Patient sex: M
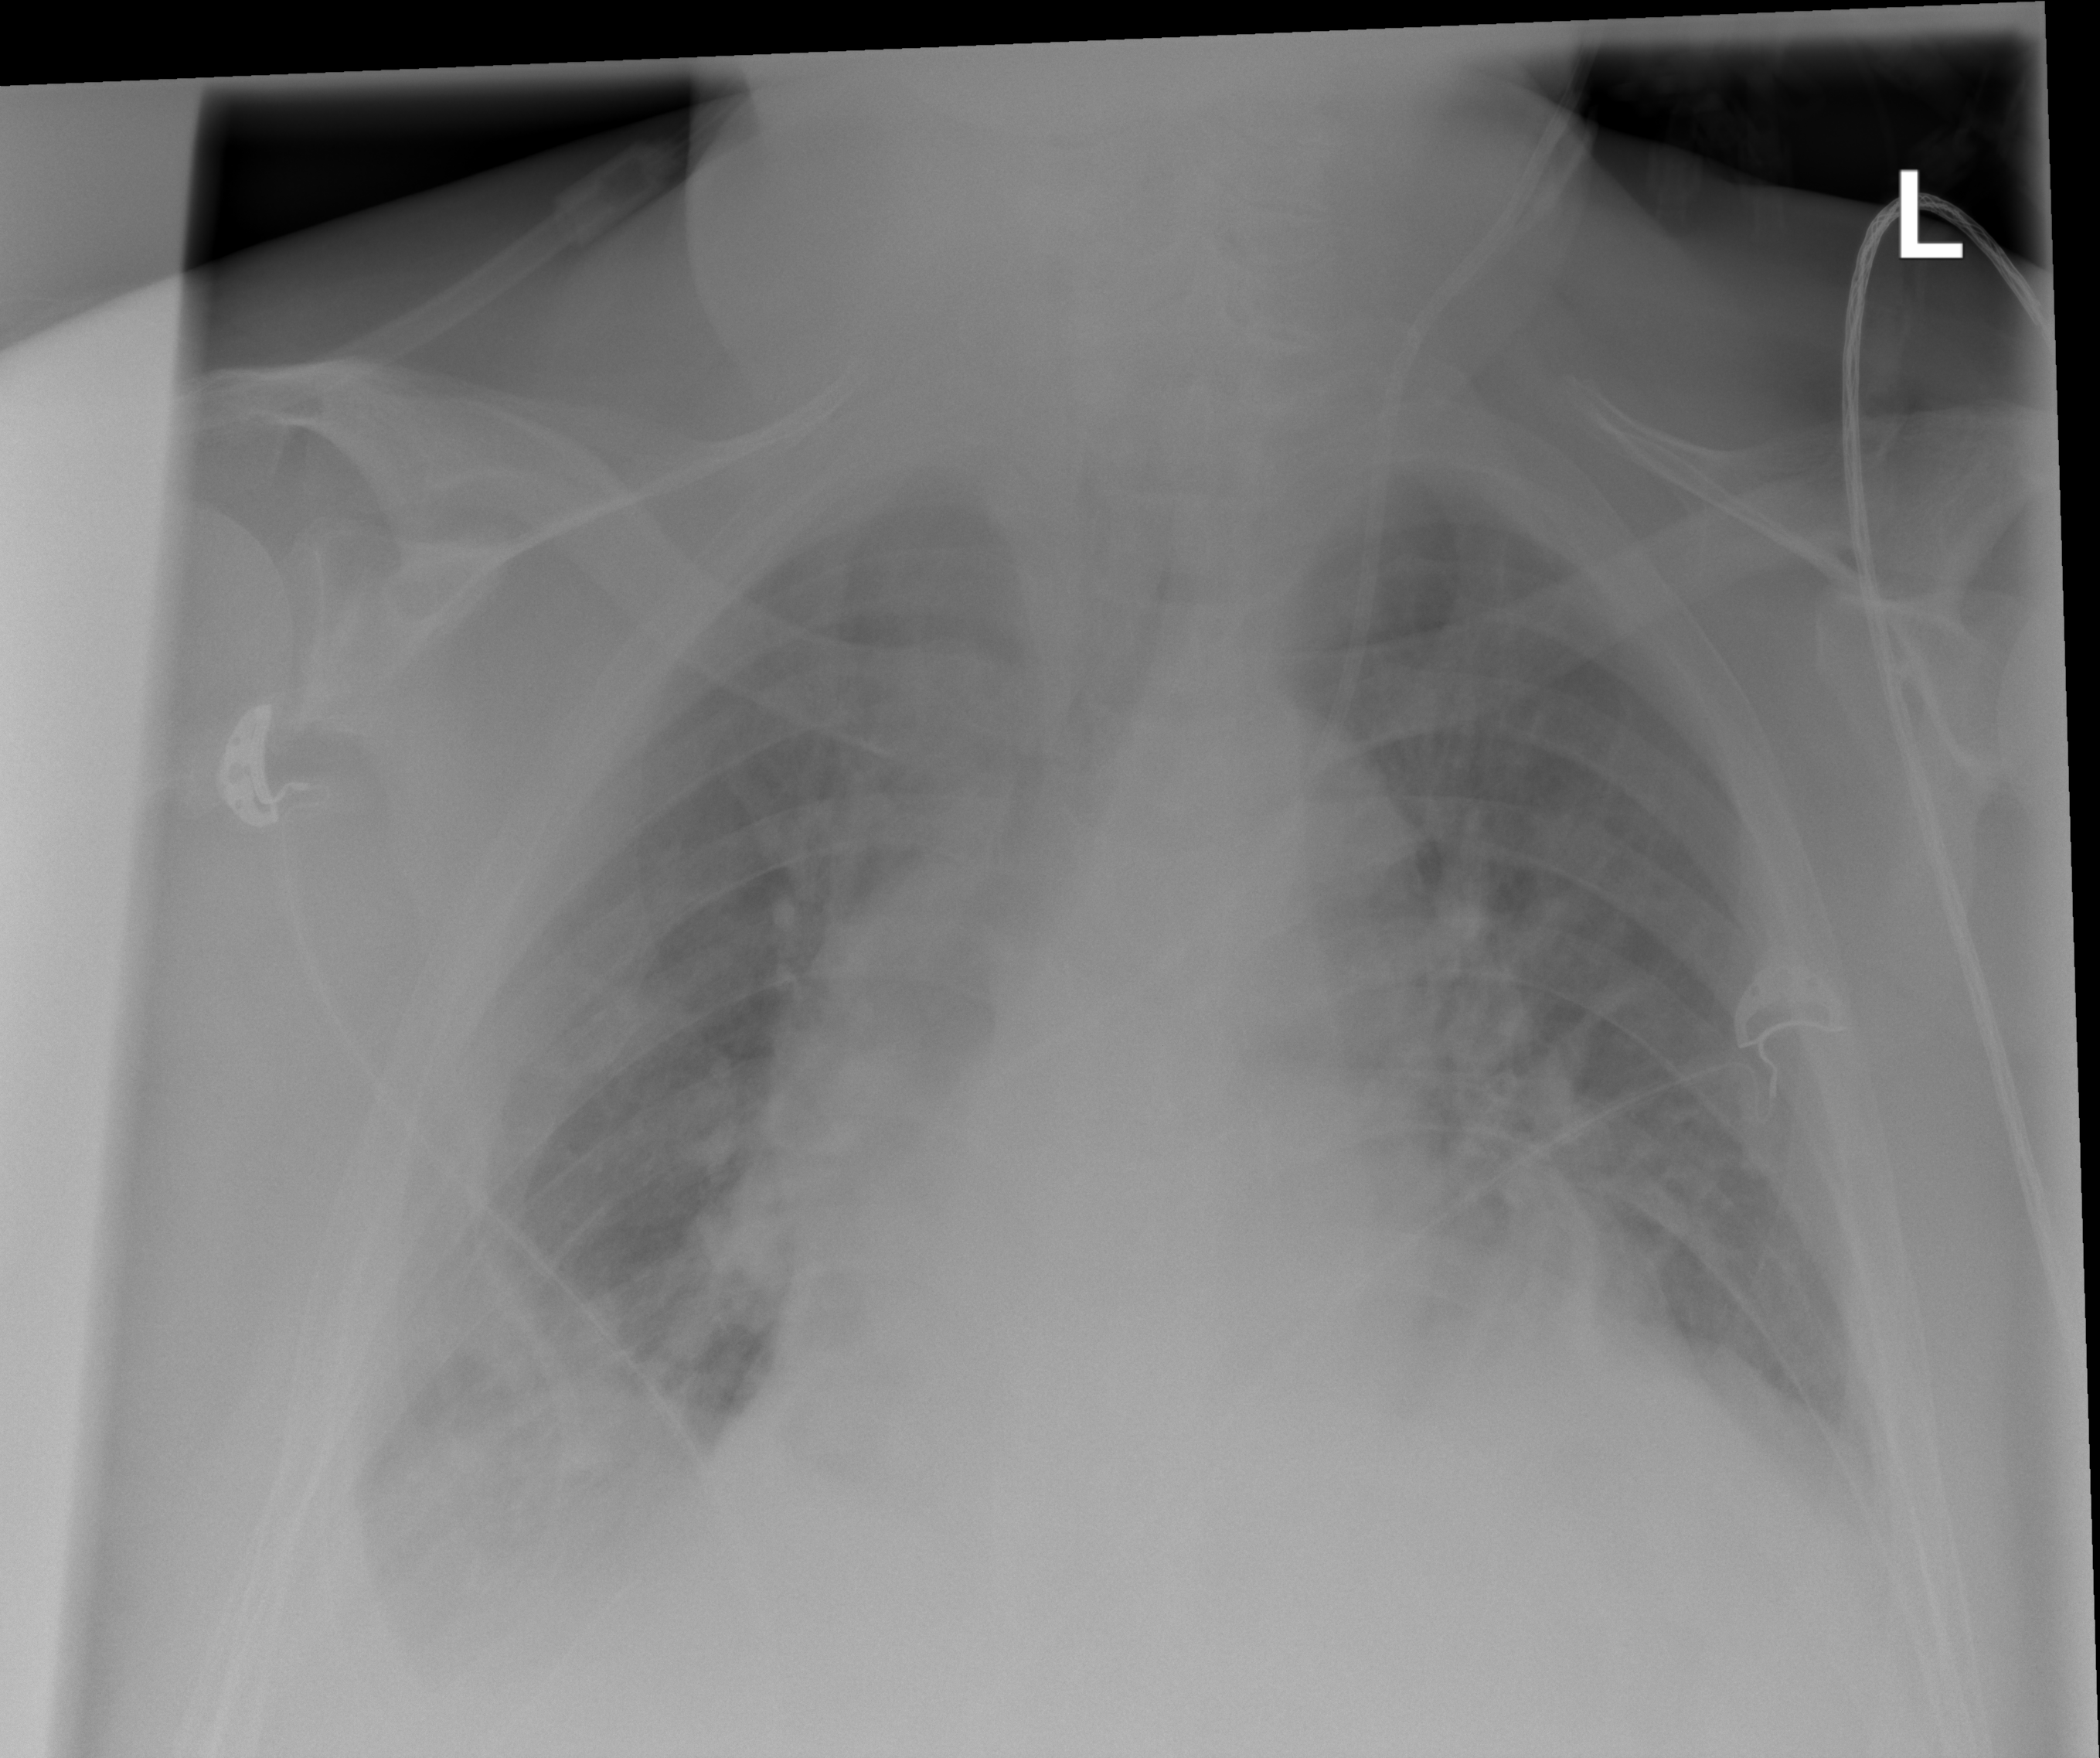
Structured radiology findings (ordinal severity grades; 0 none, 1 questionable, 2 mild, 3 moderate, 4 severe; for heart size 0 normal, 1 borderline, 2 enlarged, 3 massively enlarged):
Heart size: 1
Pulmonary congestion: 3
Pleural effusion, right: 2
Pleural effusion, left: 2
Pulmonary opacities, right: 2
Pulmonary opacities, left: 2
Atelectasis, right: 2
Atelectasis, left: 2